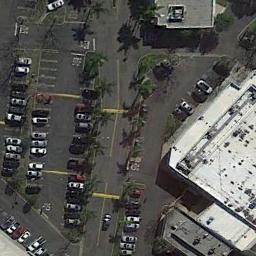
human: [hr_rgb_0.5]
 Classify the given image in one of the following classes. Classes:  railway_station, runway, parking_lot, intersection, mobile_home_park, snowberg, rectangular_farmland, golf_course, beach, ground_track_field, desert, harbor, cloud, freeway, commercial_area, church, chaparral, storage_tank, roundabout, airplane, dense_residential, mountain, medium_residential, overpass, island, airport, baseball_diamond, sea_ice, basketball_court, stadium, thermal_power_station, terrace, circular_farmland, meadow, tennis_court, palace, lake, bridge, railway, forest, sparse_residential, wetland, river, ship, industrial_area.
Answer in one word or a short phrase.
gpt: parking_lot